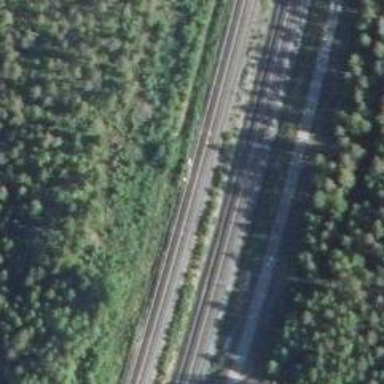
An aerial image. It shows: Site related to railway infrastructure.